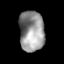
Tissue: prostate
Cell type: T cells
Senescence score: 0.2091
Nuclear area (px): 996
Mean DAPI intensity: 148.654